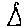
Label: triangle